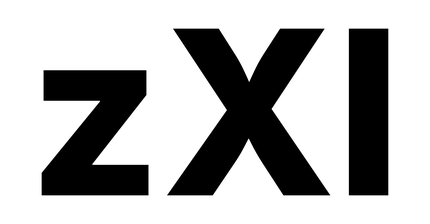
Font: Inter_ExtraBold